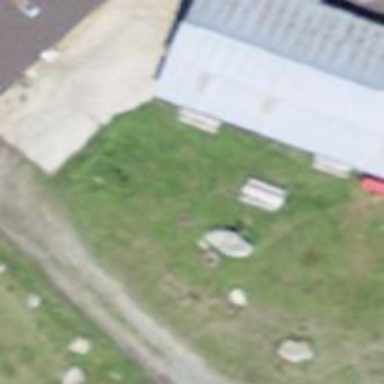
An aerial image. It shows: Picnic table located in leisure land area.